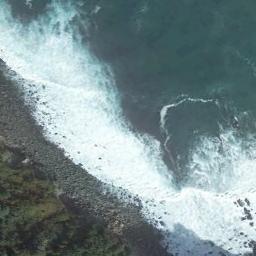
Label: beach